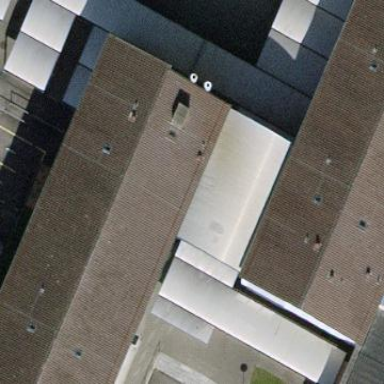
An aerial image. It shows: View of roof of building.